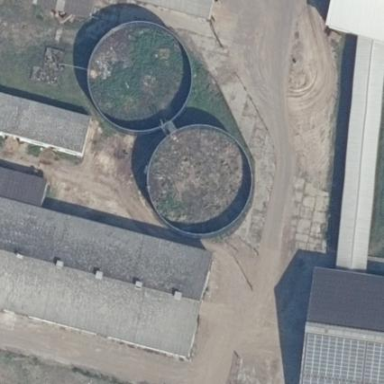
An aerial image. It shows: Storage tank building.